Interaction volume radius: 5 \u00c5
Interaction volume height: 25 \u00c5
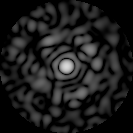
Disorder parameter: 0.8253